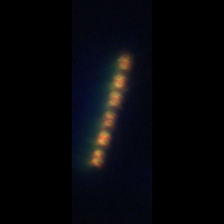
Taxon: Skeletonema
Group: Diatoms